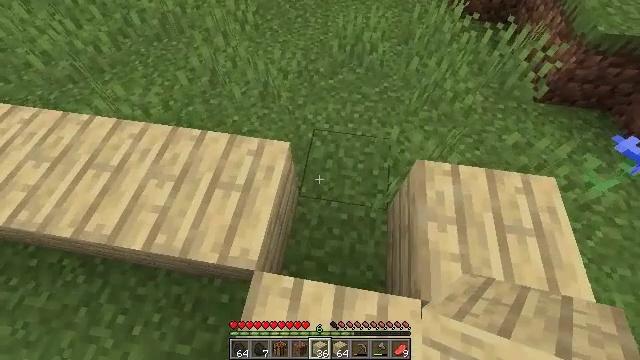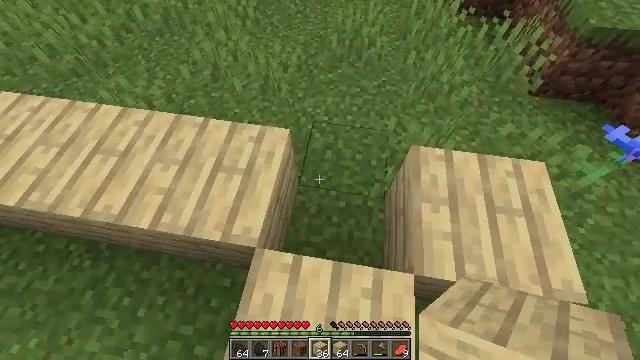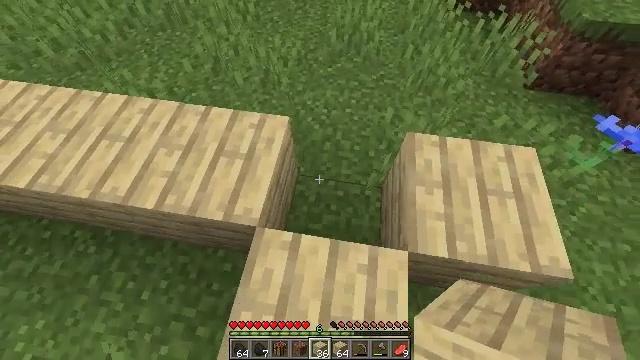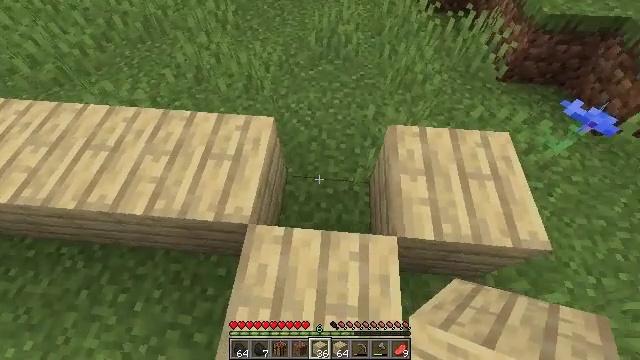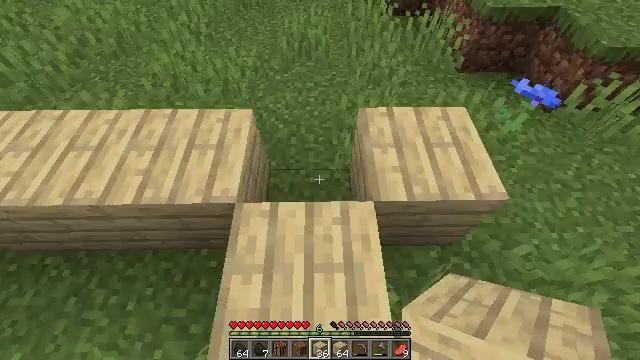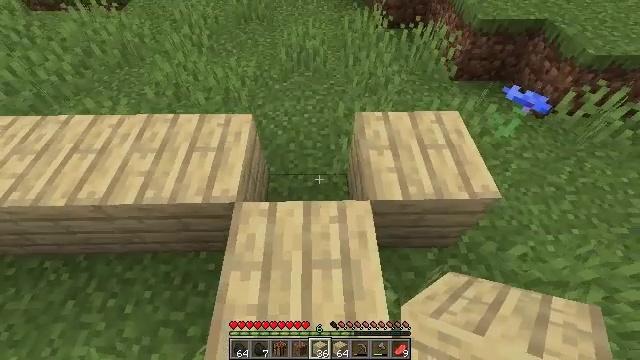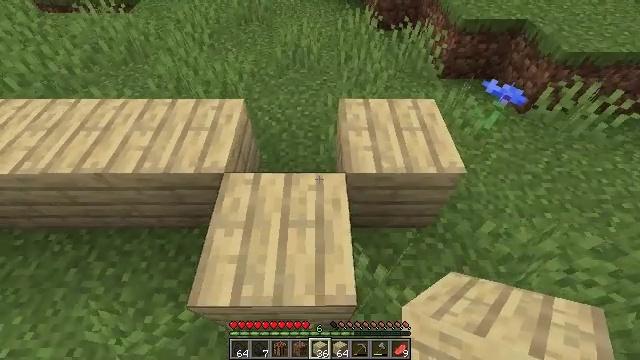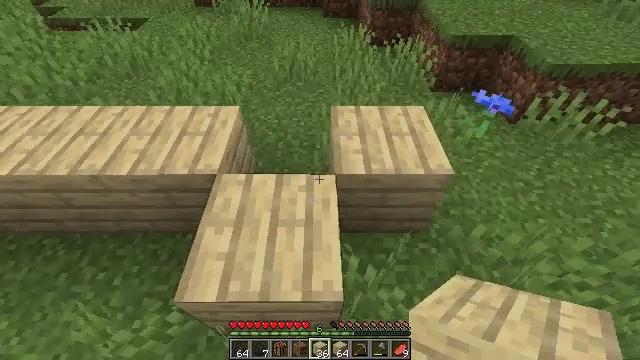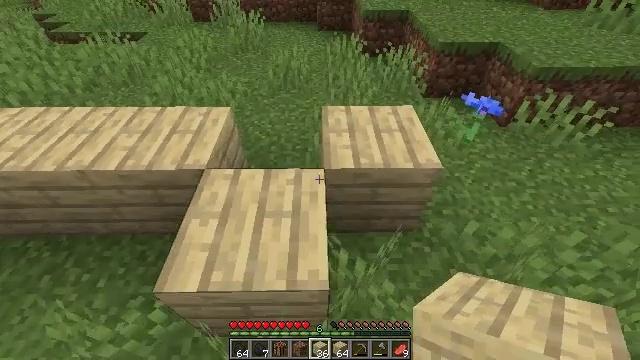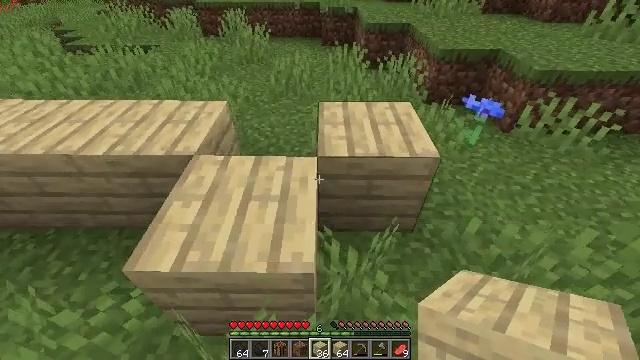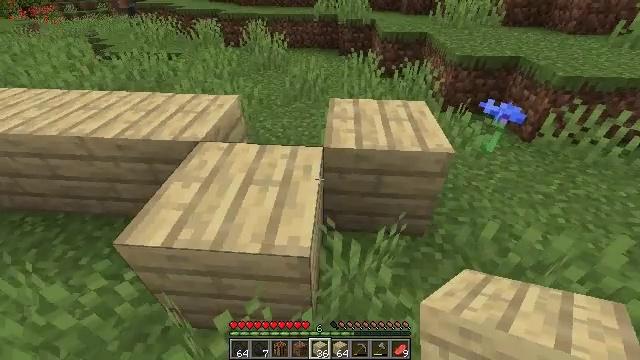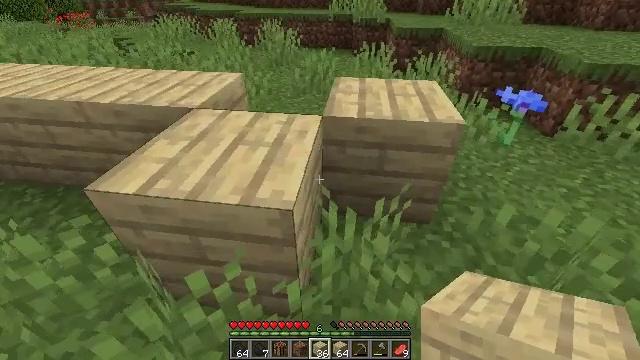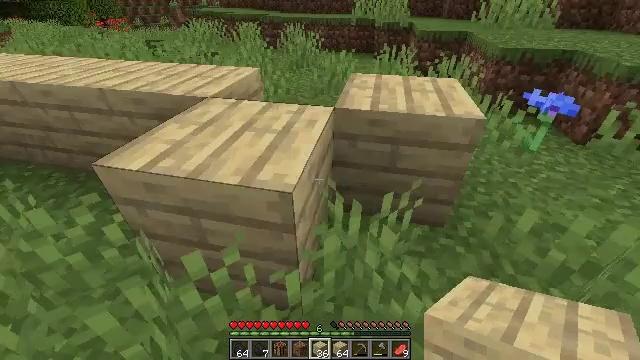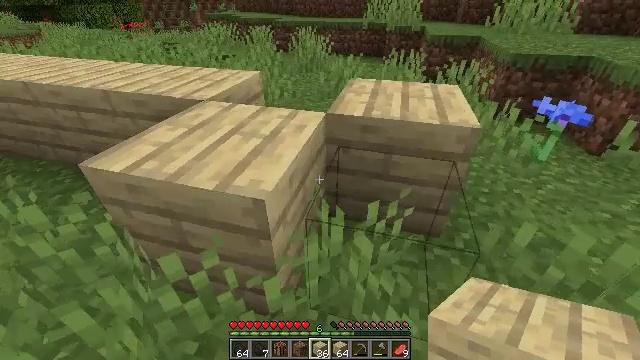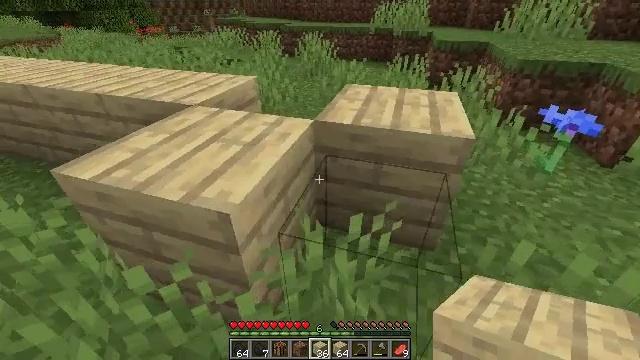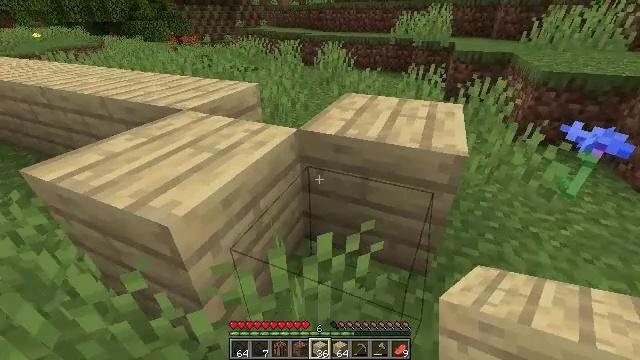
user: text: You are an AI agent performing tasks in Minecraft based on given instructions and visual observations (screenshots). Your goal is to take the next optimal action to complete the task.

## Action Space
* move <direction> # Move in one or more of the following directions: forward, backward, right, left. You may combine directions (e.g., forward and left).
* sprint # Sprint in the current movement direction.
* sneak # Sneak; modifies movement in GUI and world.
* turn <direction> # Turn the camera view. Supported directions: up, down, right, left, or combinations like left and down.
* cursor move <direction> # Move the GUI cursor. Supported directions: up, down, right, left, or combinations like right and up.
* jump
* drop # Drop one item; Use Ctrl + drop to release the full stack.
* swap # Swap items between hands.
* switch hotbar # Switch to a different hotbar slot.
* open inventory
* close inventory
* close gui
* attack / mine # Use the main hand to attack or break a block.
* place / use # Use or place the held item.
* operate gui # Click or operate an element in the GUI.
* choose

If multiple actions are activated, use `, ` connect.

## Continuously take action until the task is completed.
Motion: motion action
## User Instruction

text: Break the existing birch planks.
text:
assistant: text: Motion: move back
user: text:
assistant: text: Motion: move back
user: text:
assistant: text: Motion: move back, turn right and up
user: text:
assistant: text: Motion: move back, turn right and up
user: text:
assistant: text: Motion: move back and move right, turn up
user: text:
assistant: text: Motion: move back and move right, turn up
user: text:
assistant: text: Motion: move back and move right, turn up
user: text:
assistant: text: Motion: move right, turn up
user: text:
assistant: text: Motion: move right, turn left and up
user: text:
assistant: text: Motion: move forward and move right, turn left and up
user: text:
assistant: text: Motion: move forward and move right, turn left and up
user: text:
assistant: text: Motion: move forward and move right, turn left and up
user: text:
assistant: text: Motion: move forward and move right, turn left
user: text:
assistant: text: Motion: move forward and move right, turn left
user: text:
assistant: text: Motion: move right, turn left and up
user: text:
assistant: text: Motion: no_op
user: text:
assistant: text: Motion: no_op
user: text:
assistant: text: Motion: turn left and down
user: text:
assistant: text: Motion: turn left and up
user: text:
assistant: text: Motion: no_op
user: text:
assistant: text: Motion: no_op
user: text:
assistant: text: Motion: no_op
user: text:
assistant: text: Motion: no_op
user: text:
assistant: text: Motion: no_op
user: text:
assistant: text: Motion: no_op
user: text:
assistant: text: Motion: no_op
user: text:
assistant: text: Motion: no_op
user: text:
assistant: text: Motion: no_op
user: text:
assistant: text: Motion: turn left
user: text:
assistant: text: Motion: no_op